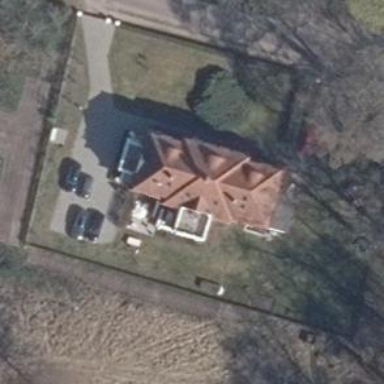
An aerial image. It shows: Residential building.